Question: html
'''
<div class="div1">
<div class="div2">Title:</div>
<div class="div3">Test</div>
</div>
'''
css
'''
.div1{
width:500px;
}
.div2{
float: left;
font-weight:bold;
}
.div3{
width: 60%;
float: left;
padding-left: 5px;
border-bottom-style: solid;
border-bottom-color: #DDDDDD;
border-bottom-width: 1px;
}
'''
Example

I want the underline fill all the div1 except div2("Name:") which is blank at present.
Thanks!
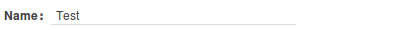
Answer: you can right like this
'''
<div class="div1">
<div class="div2">Title:</div>
<div class="div3">Test</div>
</div>
.div1{
width:500px;
}
.div2{
float: left;
font-weight:bold;
}
.div3{
overflow:hidden;
padding-left: 5px;
border-bottom: 1px solid #DDDDDD;
}
'''
check the example <URL>